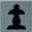
Piece: bP